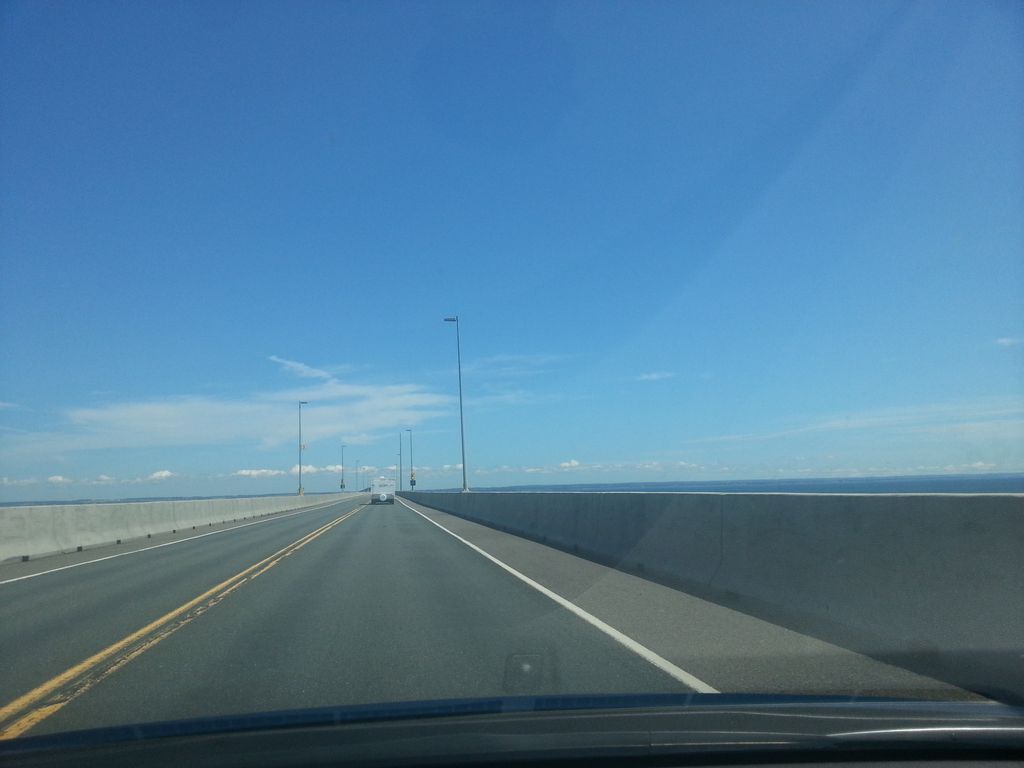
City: charlottetown